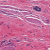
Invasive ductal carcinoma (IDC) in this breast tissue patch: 0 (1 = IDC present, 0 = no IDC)